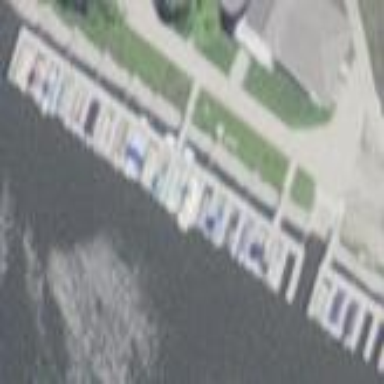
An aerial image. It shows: Marina on leisure land.